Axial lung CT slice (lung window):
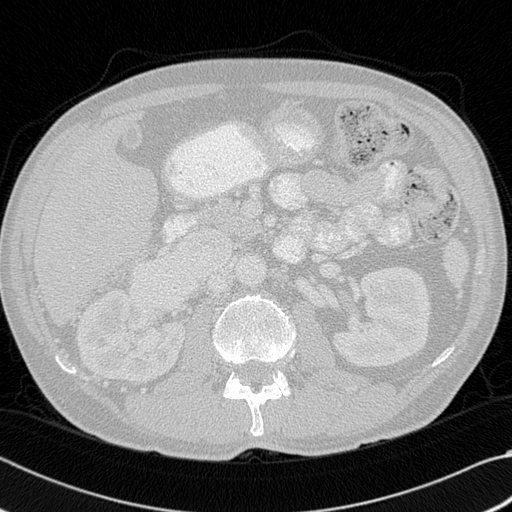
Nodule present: no